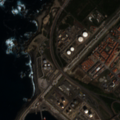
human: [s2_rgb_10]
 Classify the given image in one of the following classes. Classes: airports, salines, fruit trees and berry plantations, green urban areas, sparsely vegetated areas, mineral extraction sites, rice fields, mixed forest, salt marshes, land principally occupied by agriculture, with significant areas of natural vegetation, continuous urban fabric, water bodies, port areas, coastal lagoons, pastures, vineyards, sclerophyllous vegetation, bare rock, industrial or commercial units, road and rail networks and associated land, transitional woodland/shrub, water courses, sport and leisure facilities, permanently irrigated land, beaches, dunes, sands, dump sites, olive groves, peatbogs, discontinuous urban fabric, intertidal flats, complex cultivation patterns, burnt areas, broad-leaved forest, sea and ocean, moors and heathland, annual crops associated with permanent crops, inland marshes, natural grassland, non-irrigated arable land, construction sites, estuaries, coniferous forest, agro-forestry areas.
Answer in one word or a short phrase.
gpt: continuous urban fabric, discontinuous urban fabric, industrial or commercial units, port areas, moors and heathland, sea and ocean